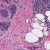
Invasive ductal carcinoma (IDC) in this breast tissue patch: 0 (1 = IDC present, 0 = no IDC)